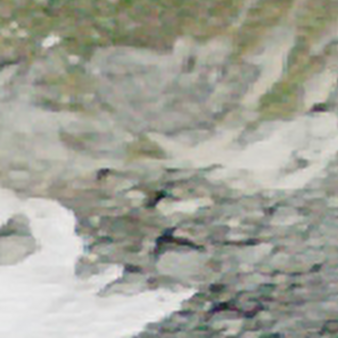
Label: other